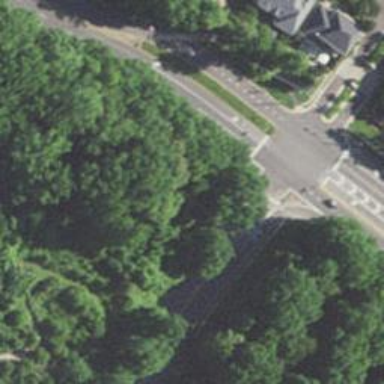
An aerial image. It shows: Asphalt road with secondary link designation.